Question: <URL>
Ive created a simple table without Tbody
how ever it seems that it must generate Tbody.

why is that ?
does Table always generates Tbody ?
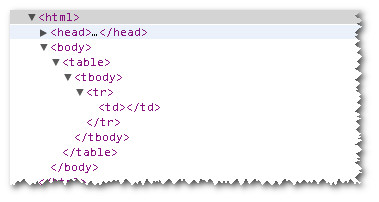
Answer: <URL>, but its start and end tags are optional.
'''
<!ELEMENT TABLE - -
(CAPTION?, (COL*|COLGROUP*), THEAD?, TFOOT?, TBODY+)>
<!ELEMENT TBODY O O (TR)+ -- table body -->
'''
Some browsers do not respect this. So you may or may not get one depending on the browser.